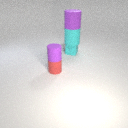
small cyan rubber cube behind small red rubber cylinder